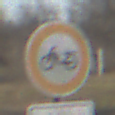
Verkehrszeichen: VerbotMofas
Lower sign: HinweisDurchVerbaleAngabe4
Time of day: MorningAfternoon
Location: Outdoor (Suburban)
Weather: PartlyCloudy
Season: NotSpecified
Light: Natural